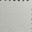
Piece: xx